Question: I am trying to create a multiselect spinner with checkbox, but I dont know how to that so I came up on doing an altenative dropdown multiselect popupdialog. I was able to show the the pop up window but my problem is.. as you can see in the picture, the pop up window do not align on the information type box... Can you help me on that?

here is my code in popupInformationType.xml
'''
<LinearLayout xmlns:android="http://schemas.android.com/apk/res/android"
android:id="@+id/PopUpViewInformationType"
android:layout_width="wrap_content"
android:layout_height="wrap_content"
android:layout_marginLeft="10dp"
android:layout_marginRight="10dp"
android:orientation="vertical">
<ListView
android:id="@+DropDownList/dropDownListInfoType"
android:layout_width="wrap_content"
android:layout_height="wrap_content"
android:background="#d3d3d3"
android:cacheColorHint="@color/cachecolorhint"
android:divider="#000"
android:dividerHeight="0.5dp" >
</ListView>
</LinearLayout>
'''
and here is the code on my dro_down_list_infotype.xml
'''
<LinearLayout xmlns:android="http://schemas.android.com/apk/res/android"
android:id="@+id/linearLayout1"
android:layout_width="wrap_content"
android:layout_height="fill_parent">
<CheckBox
android:id="@+DropDownList/checkboxInfoType"
android:layout_width="wrap_content"
android:layout_height="wrap_content"
android:button="@drawable/selector_checkbox"
android:layout_marginLeft="10dp" />
<TextView
android:id="@+DropDownList/SelectOptionInfoType"
android:layout_width="wrap_content"
android:layout_height="wrap_content"
android:textColor="#000"
android:layout_gravity="center_vertical"/>
</LinearLayout>
'''
and here is a part of my code in MainActivity that calls the popup window
'''
private void initiatePopUpInfoType(ArrayList<String> informationTypes, TextView tv_InformationType){
LayoutInflater inflater = (LayoutInflater)IreportMain.this.getSystemService(Context.LAYOUT_INFLATER_SERVICE);
//get the pop-up window i.e. drop-down layout
LinearLayout layoutInfoType = (LinearLayout)inflater.inflate(R.layout.popup_informationtype, (ViewGroup)findViewById(R.id.PopUpViewInformationType));
//get the view to which drop-down layout is to be anchored
RelativeLayout layout2 = (RelativeLayout)findViewById(R.id.relativeLayout2);
pwInfoType = new PopupWindow(layoutInfoType, LayoutParams.WRAP_CONTENT, LayoutParams.WRAP_CONTENT, true);
pwInfoType.setBackgroundDrawable(new BitmapDrawable());
pwInfoType.setTouchable(true);
//let pop-up be informed about touch events outside its window. This should be done before setting the content of pop-up
pwInfoType.setOutsideTouchable(true);
pwInfoType.setHeight(LayoutParams.WRAP_CONTENT);
//dismiss the pop-up i.e. drop-down when touched anywhere outside the pop-up
pwInfoType.setTouchInterceptor(new OnTouchListener() {
public boolean onTouch(View v, MotionEvent event) {
// TODO Auto-generated method stub
if (event.getAction() == MotionEvent.ACTION_OUTSIDE) {
pwInfoType.dismiss();
return true;
}
return false;
}
});
//provide the source layout for drop-down
pwInfoType.setContentView(layoutInfoType);
//anchor the drop-down to bottom-left corner of 'layout2'
pwInfoType.showAsDropDown(layout2);
//populate the drop-down list
final ListView listInfoType = (ListView) layoutInfoType.findViewById(R.DropDownList.dropDownListInfoType);
InfoTypeListAdapter adapter = new InfoTypeListAdapter(this, informationTypes, tv_InformationType);
listInfoType.setAdapter(adapter);
}
'''
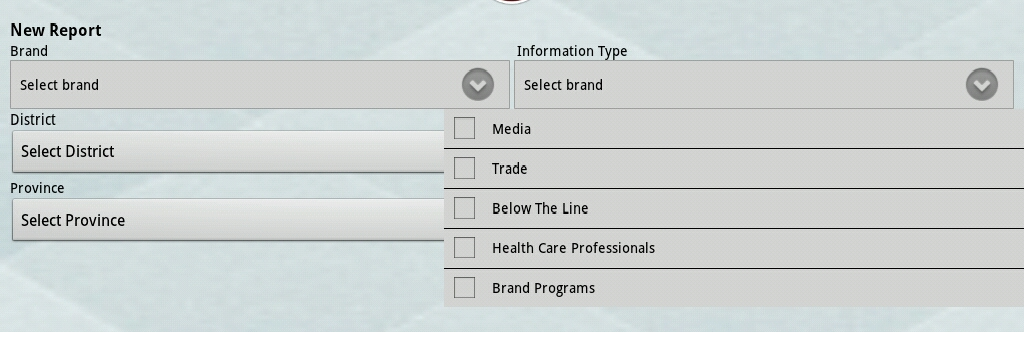
Answer: I already solve it. I just put the two listview in one xml file then it create two columns. Here is my code in xml.
'''
<LinearLayout
android:id="@+id/PopUpView"
android:layout_width="wrap_content"
android:layout_height="wrap_content"
android:layout_marginLeft="10dp"
android:layout_marginRight="10dp"
android:orientation="horizontal">
<ListView
android:id="@+DropDownList/dropDownListBrand"
android:layout_width="0dp"
android:layout_height="wrap_content"
android:background="#d3d3d3"
android:cacheColorHint="@color/cachecolorhint"
android:divider="#000"
android:dividerHeight="0.5dp"
android:layout_weight="1"
android:layout_marginLeft="10dp"
android:layout_marginRight="2dp">
</ListView>
<ListView
android:id="@+DropDownList/dropDownListInfoType"
android:layout_width="0dp"
android:layout_height="wrap_content"
android:background="#d3d3d3"
android:cacheColorHint="@color/cachecolorhint"
android:divider="#000"
android:dividerHeight="0.5dp"
android:layout_weight="1"
android:layout_gravity="right"
android:layout_marginRight="10dp"
android:layout_marginLeft="2dp">
</ListView>
'''